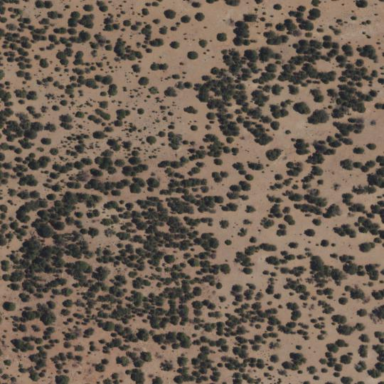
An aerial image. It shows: Area covered in scrub vegetation.